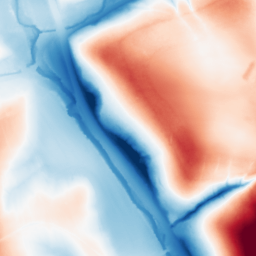
Category: classical
Decomposition family: gaussian_anisotropic
Decomposition parameters: sigma_x: 50
sigma_y: 20
Upsampling method: cubic_mitchell
Upsampling parameters: scale: 8
Upsampling scale: 8